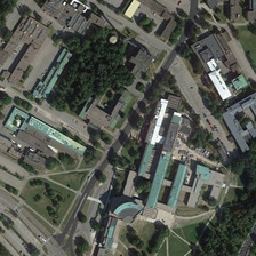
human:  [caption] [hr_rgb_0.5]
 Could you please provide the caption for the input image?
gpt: Crowded buildings, amusement parks and crops make up the campus.

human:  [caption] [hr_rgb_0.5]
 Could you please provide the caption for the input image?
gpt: Crowded buildings, amusement parks and plants make up the campus.

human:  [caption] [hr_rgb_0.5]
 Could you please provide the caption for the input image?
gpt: Crowded buildings, amusement parks and crops make up the campus.

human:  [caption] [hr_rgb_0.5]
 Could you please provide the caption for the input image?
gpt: Crowded buildings, playgrounds and plants make up the campus.

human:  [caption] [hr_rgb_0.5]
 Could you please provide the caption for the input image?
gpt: Crowded buildings, amusement parks and crops make up the campus.